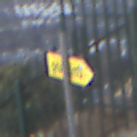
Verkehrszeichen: UmleitungswegweiserLinksweisend
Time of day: SunriseSunset
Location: Outdoor (Suburban)
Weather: Clear
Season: NotSpecified
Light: Natural